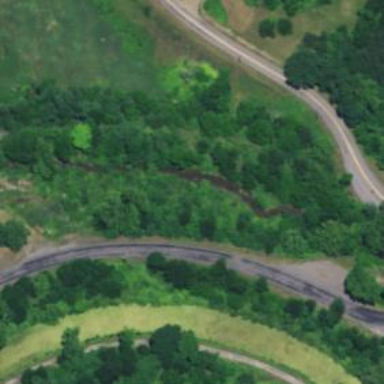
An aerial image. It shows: Abandoned railway.